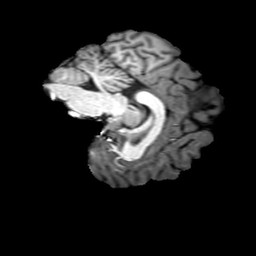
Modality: T1w
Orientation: sagittal
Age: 33
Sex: female
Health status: ill